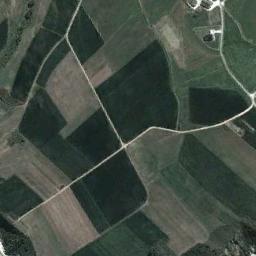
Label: rectangular_farmland